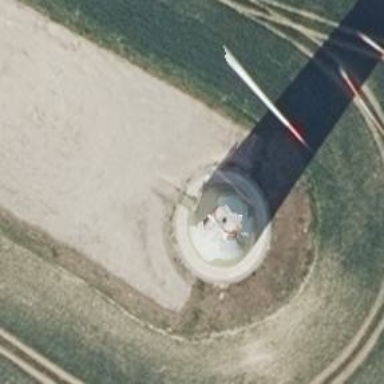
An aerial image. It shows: Wind generator using horizontal axis wind turbines.